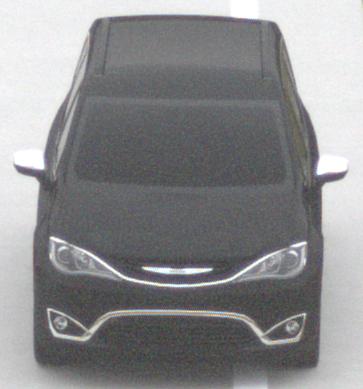
Make: Chrysler
Model: Pacifica
Detailed model: -
Model produced from: 2016
Model produced until: 2020
Doors: 5
Color: black
Road condition: dry road
Daytime: midday
Contrast: low contrast